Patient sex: F
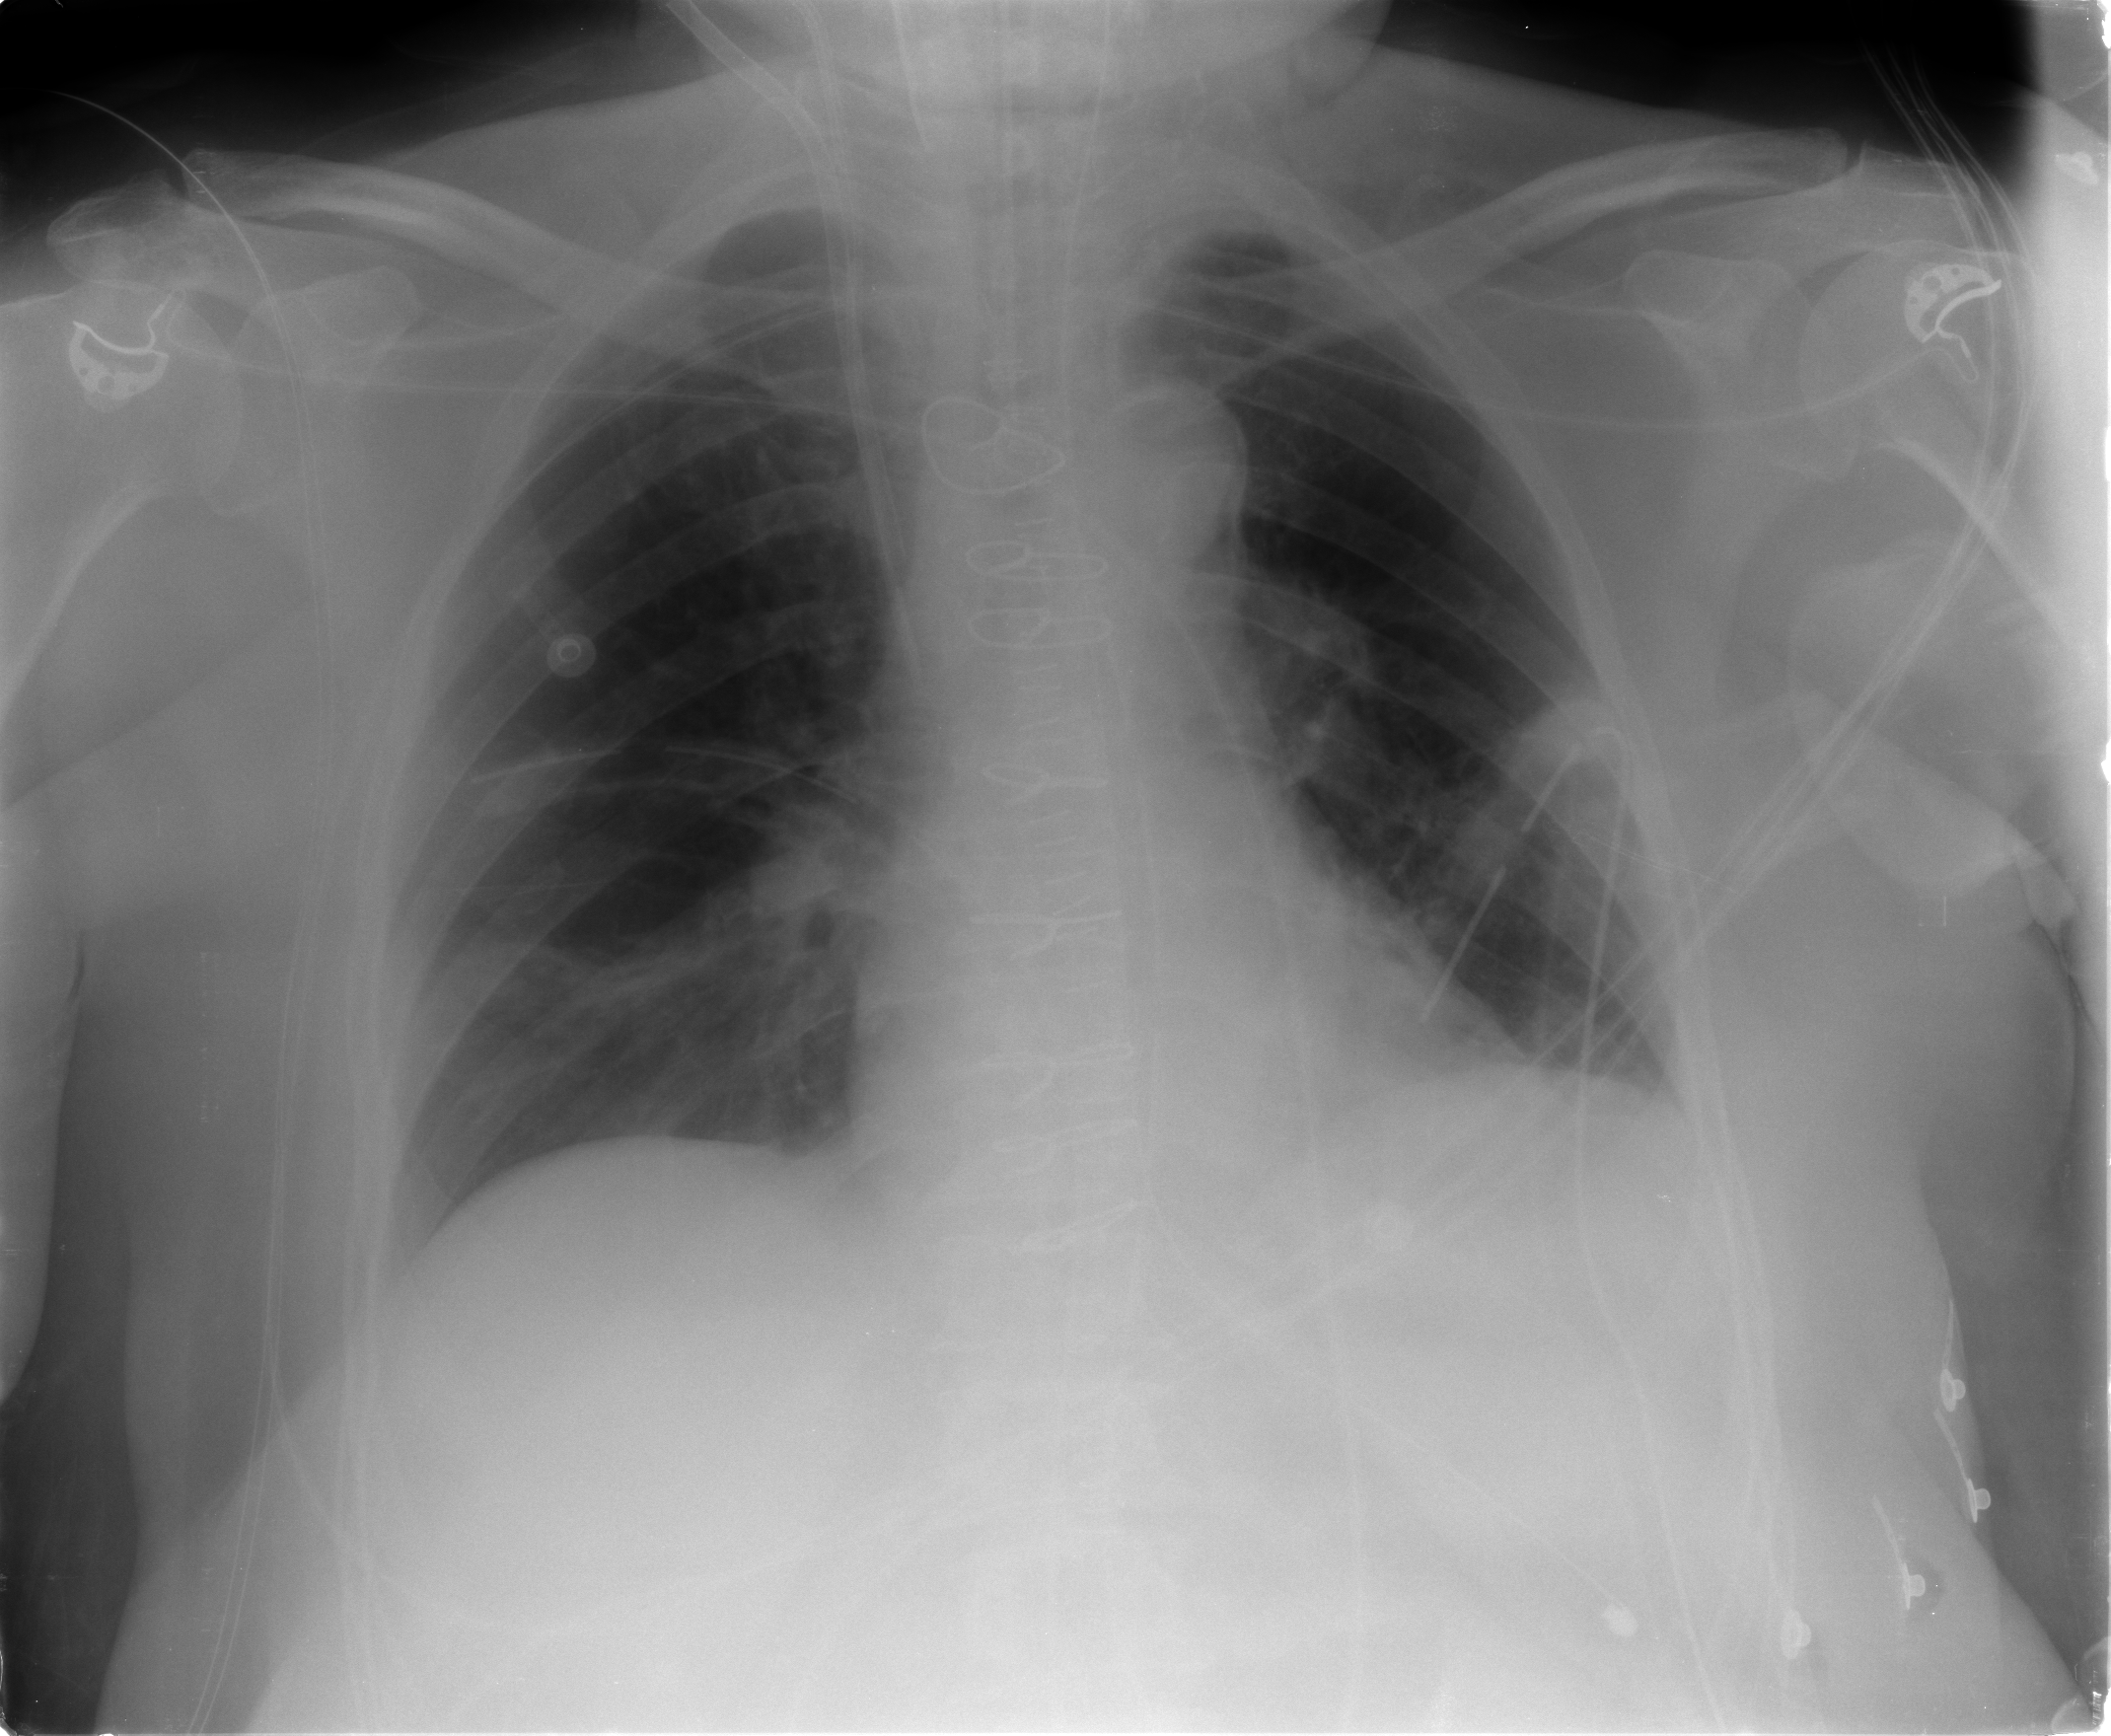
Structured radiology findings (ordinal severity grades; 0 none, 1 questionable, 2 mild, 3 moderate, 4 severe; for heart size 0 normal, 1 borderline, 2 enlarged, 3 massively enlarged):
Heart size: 0
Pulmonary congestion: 1
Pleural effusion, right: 0
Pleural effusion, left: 0
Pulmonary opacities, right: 1
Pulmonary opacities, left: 0
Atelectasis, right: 2
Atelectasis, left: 0